Question: I made a grouped barchart in R using the ggplot package. I used the following code:
'ggplot(completedDF,aes(year,value,fill=variable)) + geom_bar(position=position_dodge(),stat="identity")'
And the graph looks like this:

The problem is that I want the <PHONE> data to be at the end.
Is there anyway to move it?
Thanks any help appreciated.
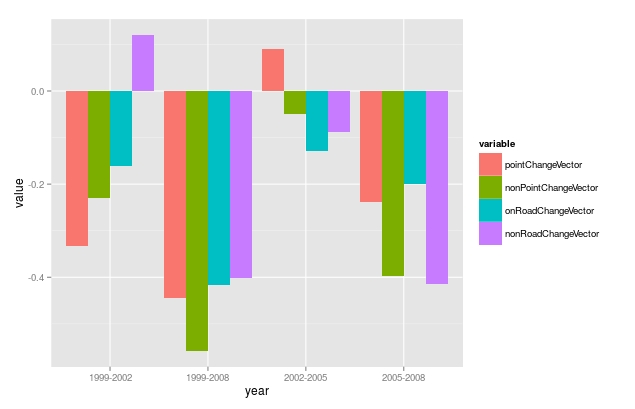
Answer: 'ggplot' will follow the order of the levels in a factor. If you didn't ordered your factor, then it is assumed that the order is alphabetical.
If you want your "<PHONE>" modality to be at the end, just reorder your factor using
'''
completed$year <- factor(x=completed$year,
levels=c("<PHONE>", "2002-2005", "2005-2008", "<PHONE>"))
'''
For example :
'''
library(ggplot2)
# Create a sample data set
set.seed(2014)
years_labels <- c( "<PHONE>","<PHONE>", "2002-2005", "2005-2008")
variable_labels <- c("pointChangeVector", "nonPointChangeVector",
"onRoadChangeVector", "nonRoadChangeVecto")
years <- rbinom(n=1000, size=3,prob=0.3)
variables <- rbinom(n=1000, size=3,prob=0.3)
year <- factor(x=years , levels=0:3, labels=years_labels)
variable <- factor(x=variables , levels=0:3, labels=variable_labels)
completed <- data.frame( year, variable)
# Plot
ggplot(completed,aes(x=year, fill=variable)) + geom_bar(position=position_dodge())
'''

'''
# change the order
completed$year <- factor(x=completed$year,
levels=c("<PHONE>", "2002-2005", "2005-2008", "<PHONE>"))
ggplot(completed,aes(x=year, fill=variable)) + geom_bar(position=position_dodge())
'''

Furthermore, the other benefit of using this is you will have also your results in a good order for others functions like 'summary' or 'plot'.
Does it help?